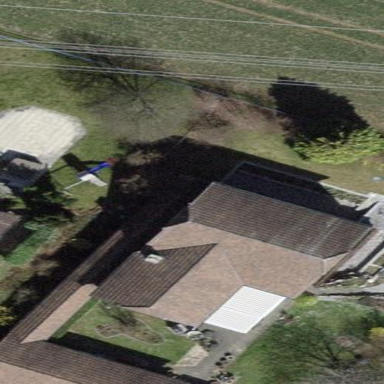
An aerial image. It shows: Building with tiled roof.